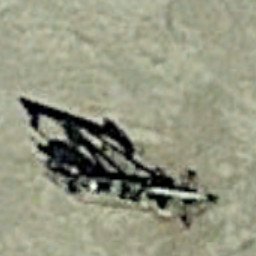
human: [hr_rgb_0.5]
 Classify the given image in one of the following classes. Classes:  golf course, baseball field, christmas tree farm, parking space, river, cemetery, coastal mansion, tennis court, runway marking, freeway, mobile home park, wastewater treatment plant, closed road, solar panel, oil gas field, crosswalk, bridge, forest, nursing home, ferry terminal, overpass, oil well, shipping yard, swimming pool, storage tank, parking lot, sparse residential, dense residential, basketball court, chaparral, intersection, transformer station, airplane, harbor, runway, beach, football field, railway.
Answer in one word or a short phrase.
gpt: oil well